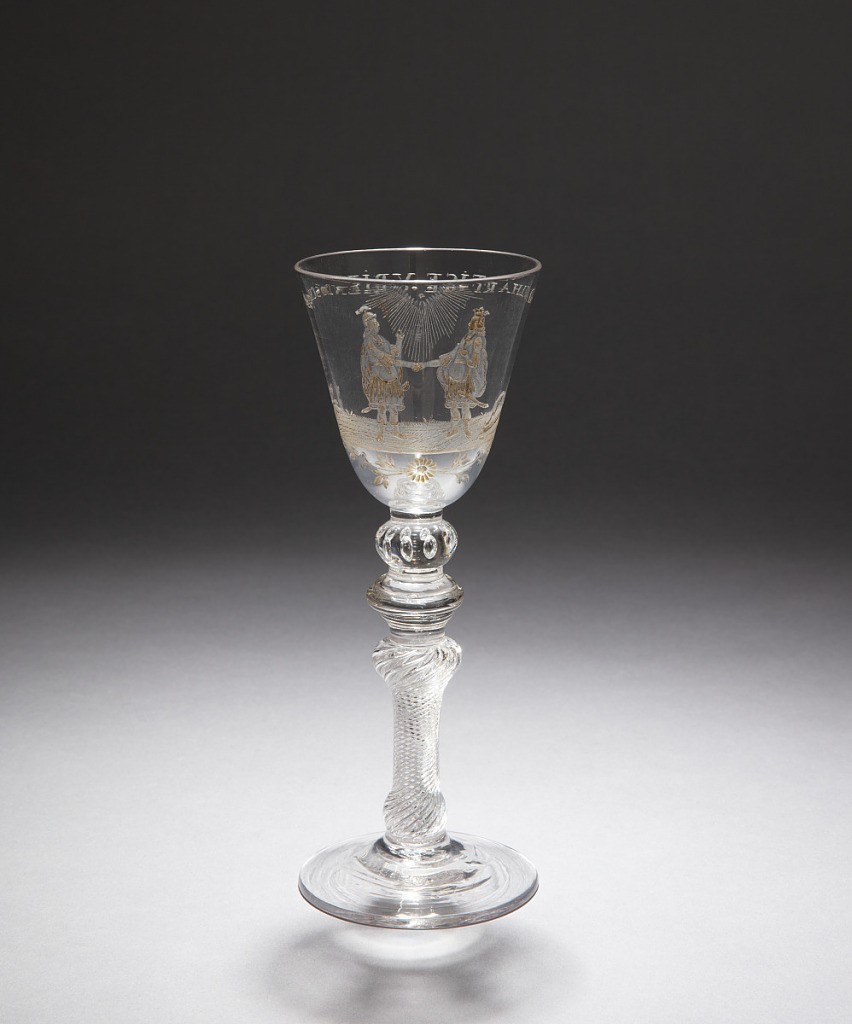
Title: Wine Glass with King David and Jonathan
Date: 1750–1775
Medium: lead glass, gold
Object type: drinking glass
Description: Wineglass with a rounded funnel bowl. The stem is made in three parts: a three-ringed knop, a know with inserted air bubbles and a balustroid with airtwist. Light conical foots.

On the bowl a fine wheel engraving of David, wearing a crown, and Jonathan, wearing a helmet, shaking hands. David's harp and scepter are next to him on the ground. Jonathan makes a speaking gesture. Above David and Jonathan are radiating beams. Decorated with flowers and leaves.